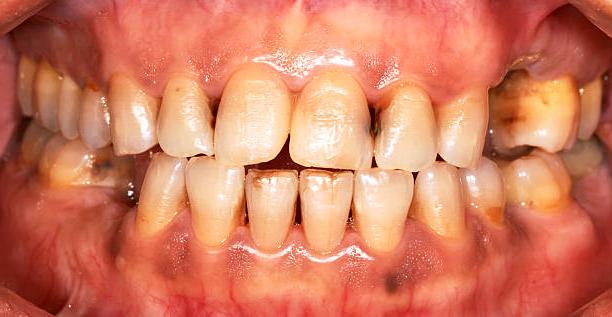
Condition: Calculus